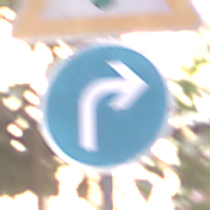
Verkehrszeichen: VorgeschriebeneFahrtrichtungRechts
Zusatzzeichen oben: Lichtzeichenanlage
Umgebung: Outdoor, Urban
Tageszeit: MorningAfternoon
Wetter: Clear
Licht: Natural
Jahreszeit: NotSpecified
Kontrast: LowContrast